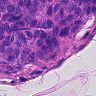
Metastatic tissue present: yes